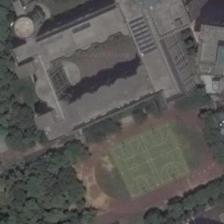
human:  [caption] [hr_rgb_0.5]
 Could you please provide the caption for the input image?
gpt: some green trees and several large buildings are around a playground with two basketball fields in it .

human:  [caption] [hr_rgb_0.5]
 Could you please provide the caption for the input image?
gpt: this playground made up of two basketball courts perches near the buildings and trees .

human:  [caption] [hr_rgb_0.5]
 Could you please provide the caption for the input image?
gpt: a playground with basketball fields in it is surrounded by green trees and some buildings .

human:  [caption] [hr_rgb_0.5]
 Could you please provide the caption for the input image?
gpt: a small irregular playground and many short trees nearby .

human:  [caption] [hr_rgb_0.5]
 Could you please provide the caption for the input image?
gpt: a playground with two basketball fields in it is surrounded by many trees and houses .